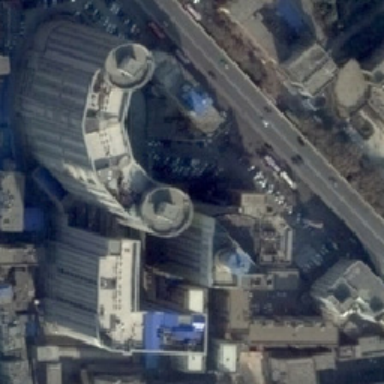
There are many cars on the highway .